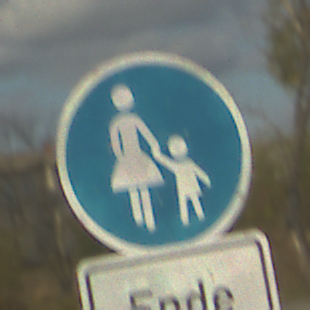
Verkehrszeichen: Gehweg
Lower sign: HinweisDurchVerbaleAngabe2
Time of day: MorningAfternoon
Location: Outdoor (RoadRail)
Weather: PartlyCloudy
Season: NotSpecified
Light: Natural